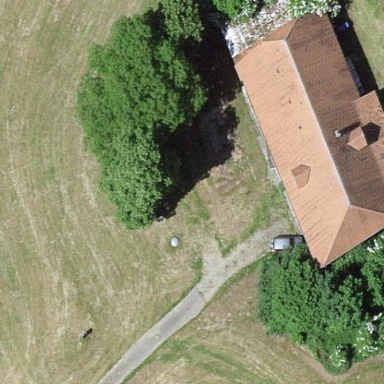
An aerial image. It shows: Farm building.